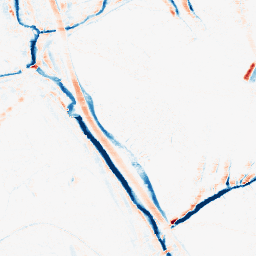
Category: morphological
Decomposition family: morphological_ellipse
Decomposition parameters: operation: average
width: 5
height: 10
Upsampling method: cubic_catmull_rom
Upsampling parameters: scale: 8
Upsampling scale: 8